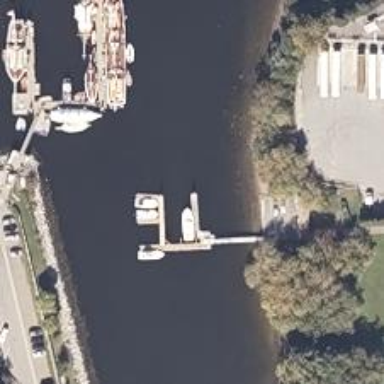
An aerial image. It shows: Man-made pier.